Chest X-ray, PA view. Patient: 17 years old, sex M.
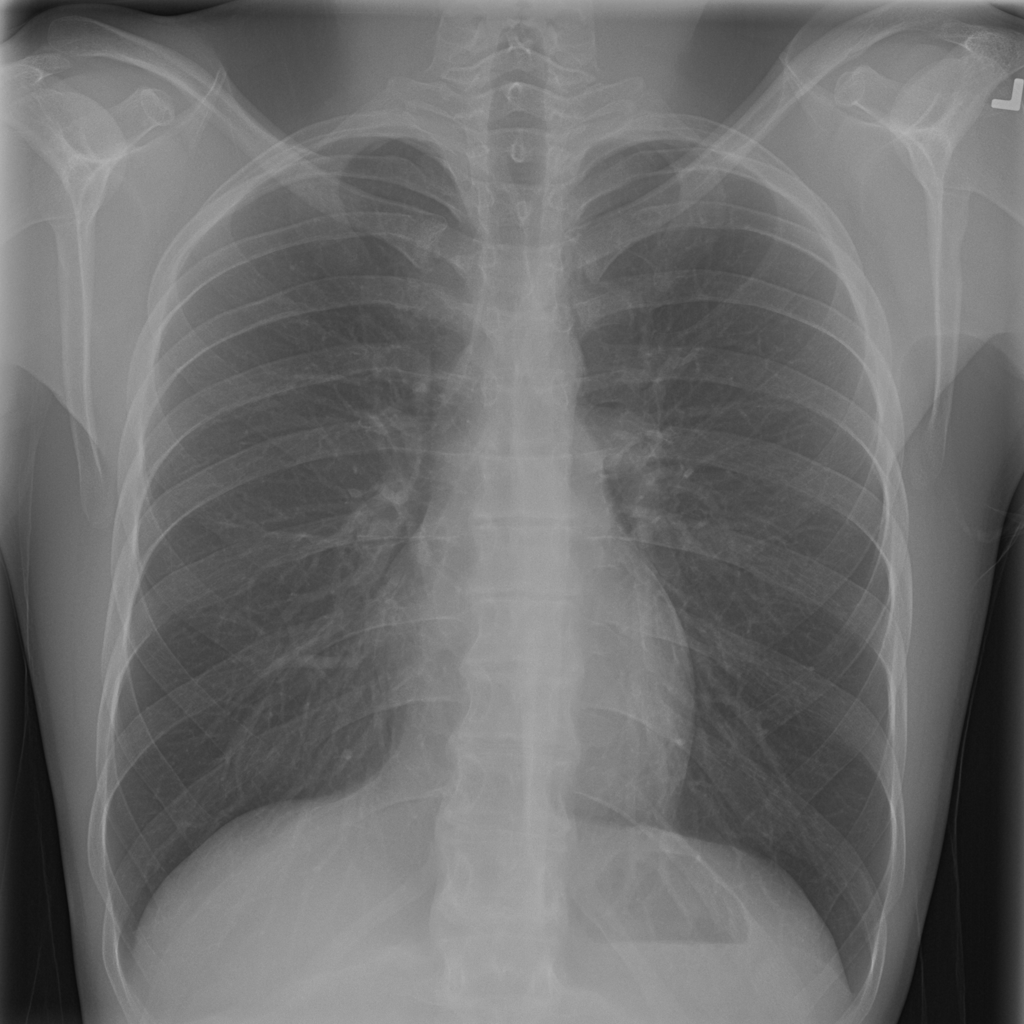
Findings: No Finding